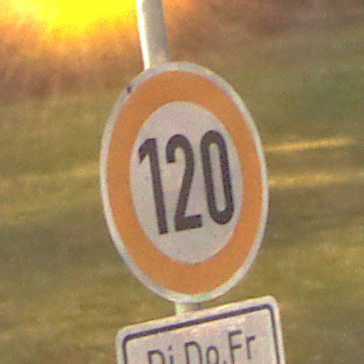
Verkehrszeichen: Geschwindigkeit120
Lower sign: ZeitangabenMitBeschraenkungAufWochentage3
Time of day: Night
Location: Outdoor (Suburban)
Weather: Clear
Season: NotSpecified
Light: Artificial